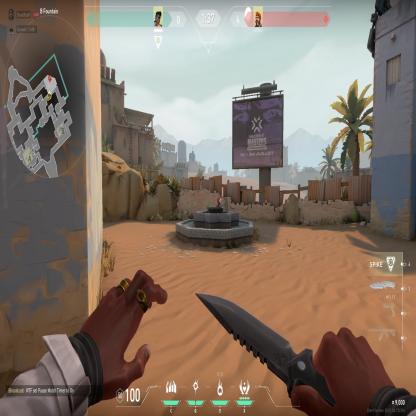
Label: enemy